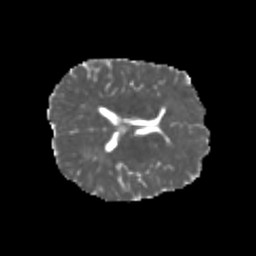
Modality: MD
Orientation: axial
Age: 20
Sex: male
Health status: healthy
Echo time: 0.074 s